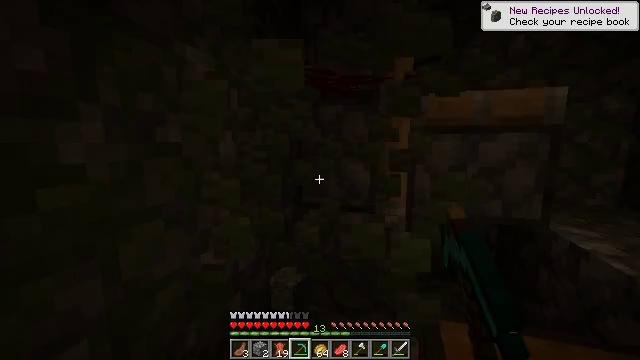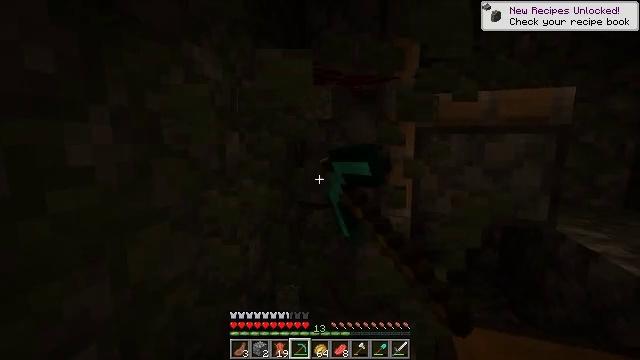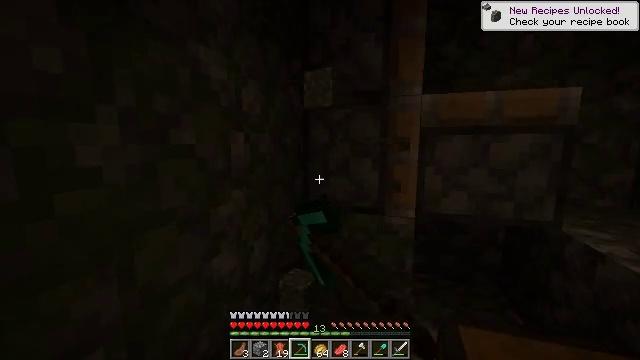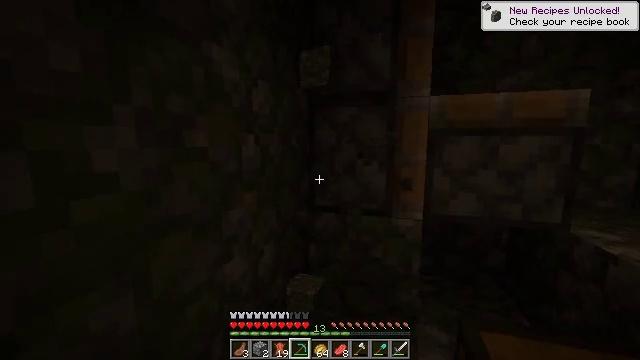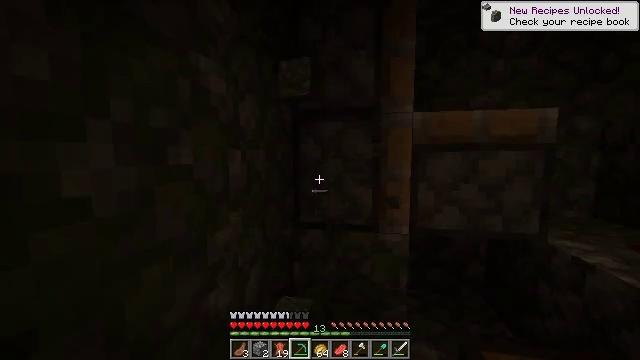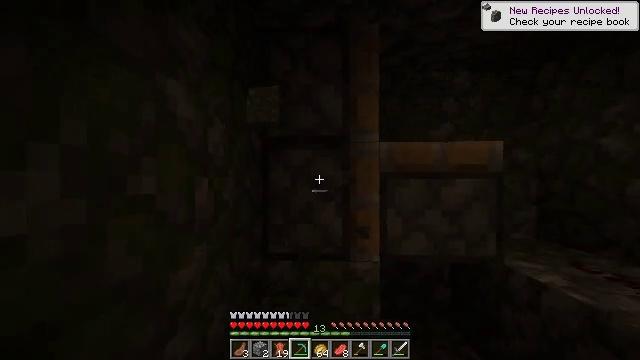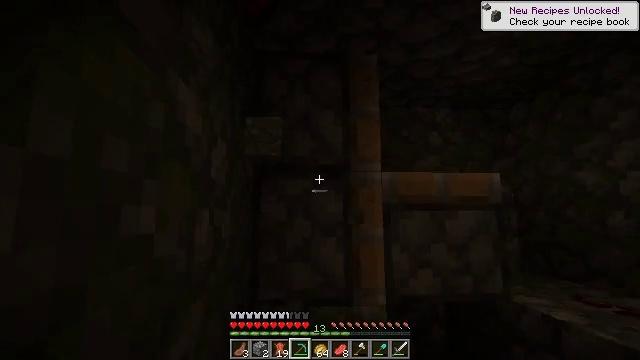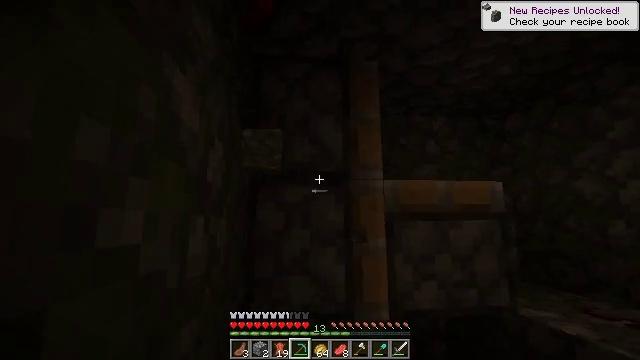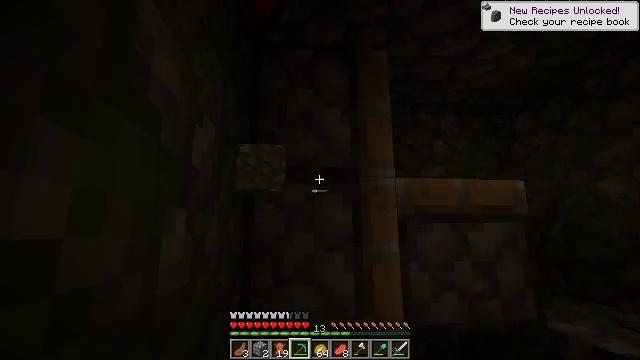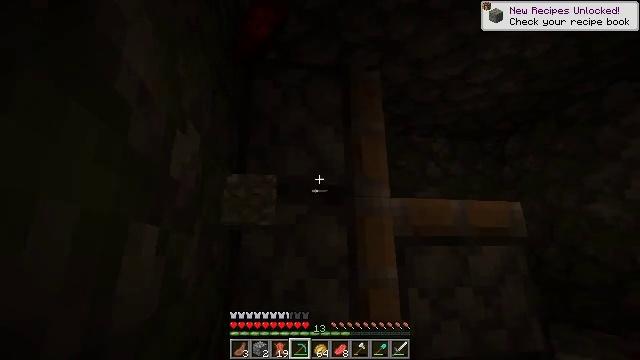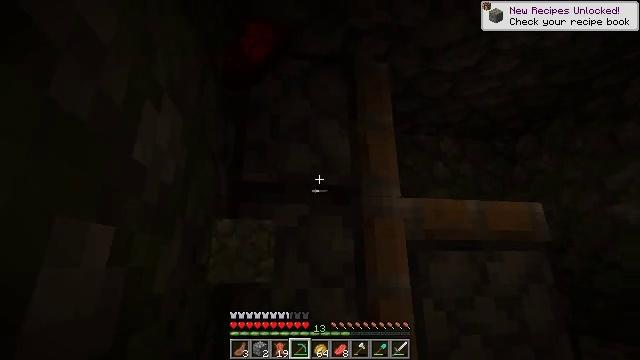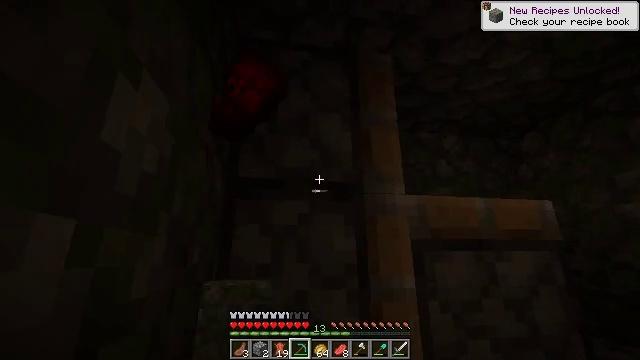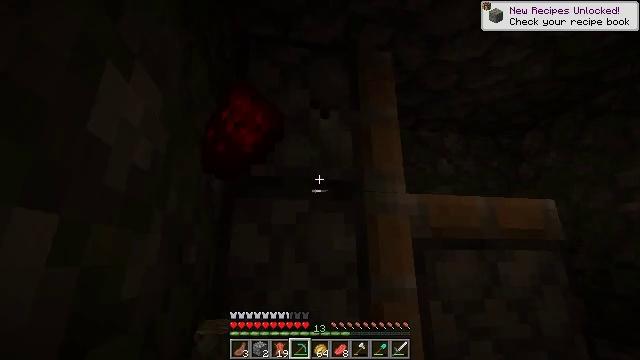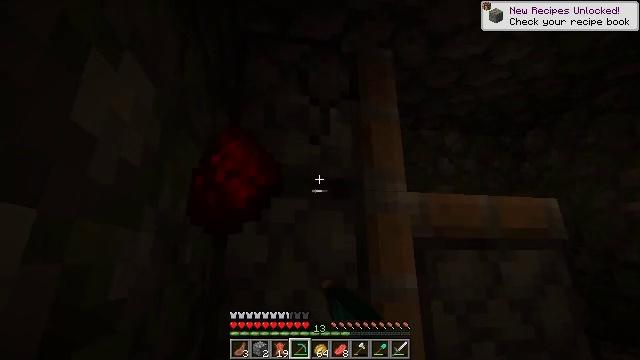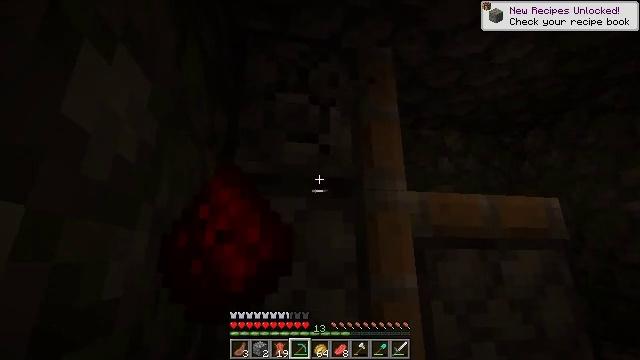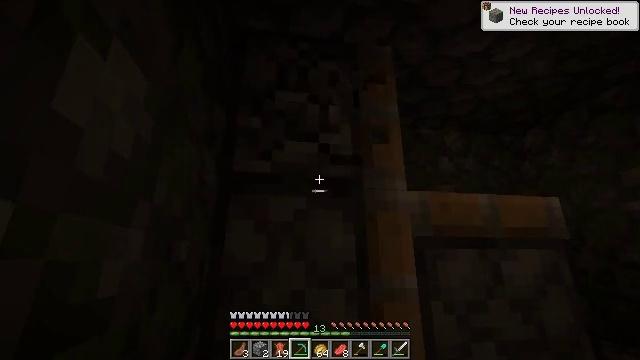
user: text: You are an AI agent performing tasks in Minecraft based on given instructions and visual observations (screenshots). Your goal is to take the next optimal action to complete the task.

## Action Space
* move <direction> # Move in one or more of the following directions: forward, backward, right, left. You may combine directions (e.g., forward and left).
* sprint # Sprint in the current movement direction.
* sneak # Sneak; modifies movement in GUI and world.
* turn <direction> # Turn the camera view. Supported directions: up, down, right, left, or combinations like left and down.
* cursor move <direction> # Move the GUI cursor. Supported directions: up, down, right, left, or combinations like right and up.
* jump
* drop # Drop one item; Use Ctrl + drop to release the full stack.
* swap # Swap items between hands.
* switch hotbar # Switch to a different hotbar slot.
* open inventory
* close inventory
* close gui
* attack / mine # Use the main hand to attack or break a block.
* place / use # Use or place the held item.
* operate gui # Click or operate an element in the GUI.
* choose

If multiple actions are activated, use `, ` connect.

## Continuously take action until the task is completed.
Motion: motion action
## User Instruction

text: Attack the sticky piston to retrieve it.
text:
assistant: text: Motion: move forward, attack / mine
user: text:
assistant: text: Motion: move forward, attack / mine
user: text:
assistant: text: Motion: move forward, turn right, attack / mine
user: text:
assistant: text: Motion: move forward and move left, turn right and up
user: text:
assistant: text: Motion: move forward and move left, turn right and up
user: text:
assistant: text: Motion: move forward and move left, turn right and up
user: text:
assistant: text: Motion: move forward and move left, turn right and up
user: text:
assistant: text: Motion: move forward and move left, turn up
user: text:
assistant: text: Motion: move forward and move left, turn right and up
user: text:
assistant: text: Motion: no_op
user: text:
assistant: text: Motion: no_op
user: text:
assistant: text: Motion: attack / mine
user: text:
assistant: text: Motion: attack / mine
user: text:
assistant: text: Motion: attack / mine
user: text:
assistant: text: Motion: attack / mine
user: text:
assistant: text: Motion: attack / mine
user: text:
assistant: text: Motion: attack / mine
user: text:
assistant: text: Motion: attack / mine
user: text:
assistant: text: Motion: attack / mine
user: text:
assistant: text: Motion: attack / mine
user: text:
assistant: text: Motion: attack / mine
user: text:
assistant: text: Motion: attack / mine
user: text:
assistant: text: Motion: attack / mine
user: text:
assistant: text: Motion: attack / mine
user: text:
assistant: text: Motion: turn down, attack / mine
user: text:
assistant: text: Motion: turn down, attack / mine
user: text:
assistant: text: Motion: attack / mine
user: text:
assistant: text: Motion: attack / mine
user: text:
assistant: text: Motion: attack / mine
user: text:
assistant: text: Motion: attack / mine